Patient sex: M
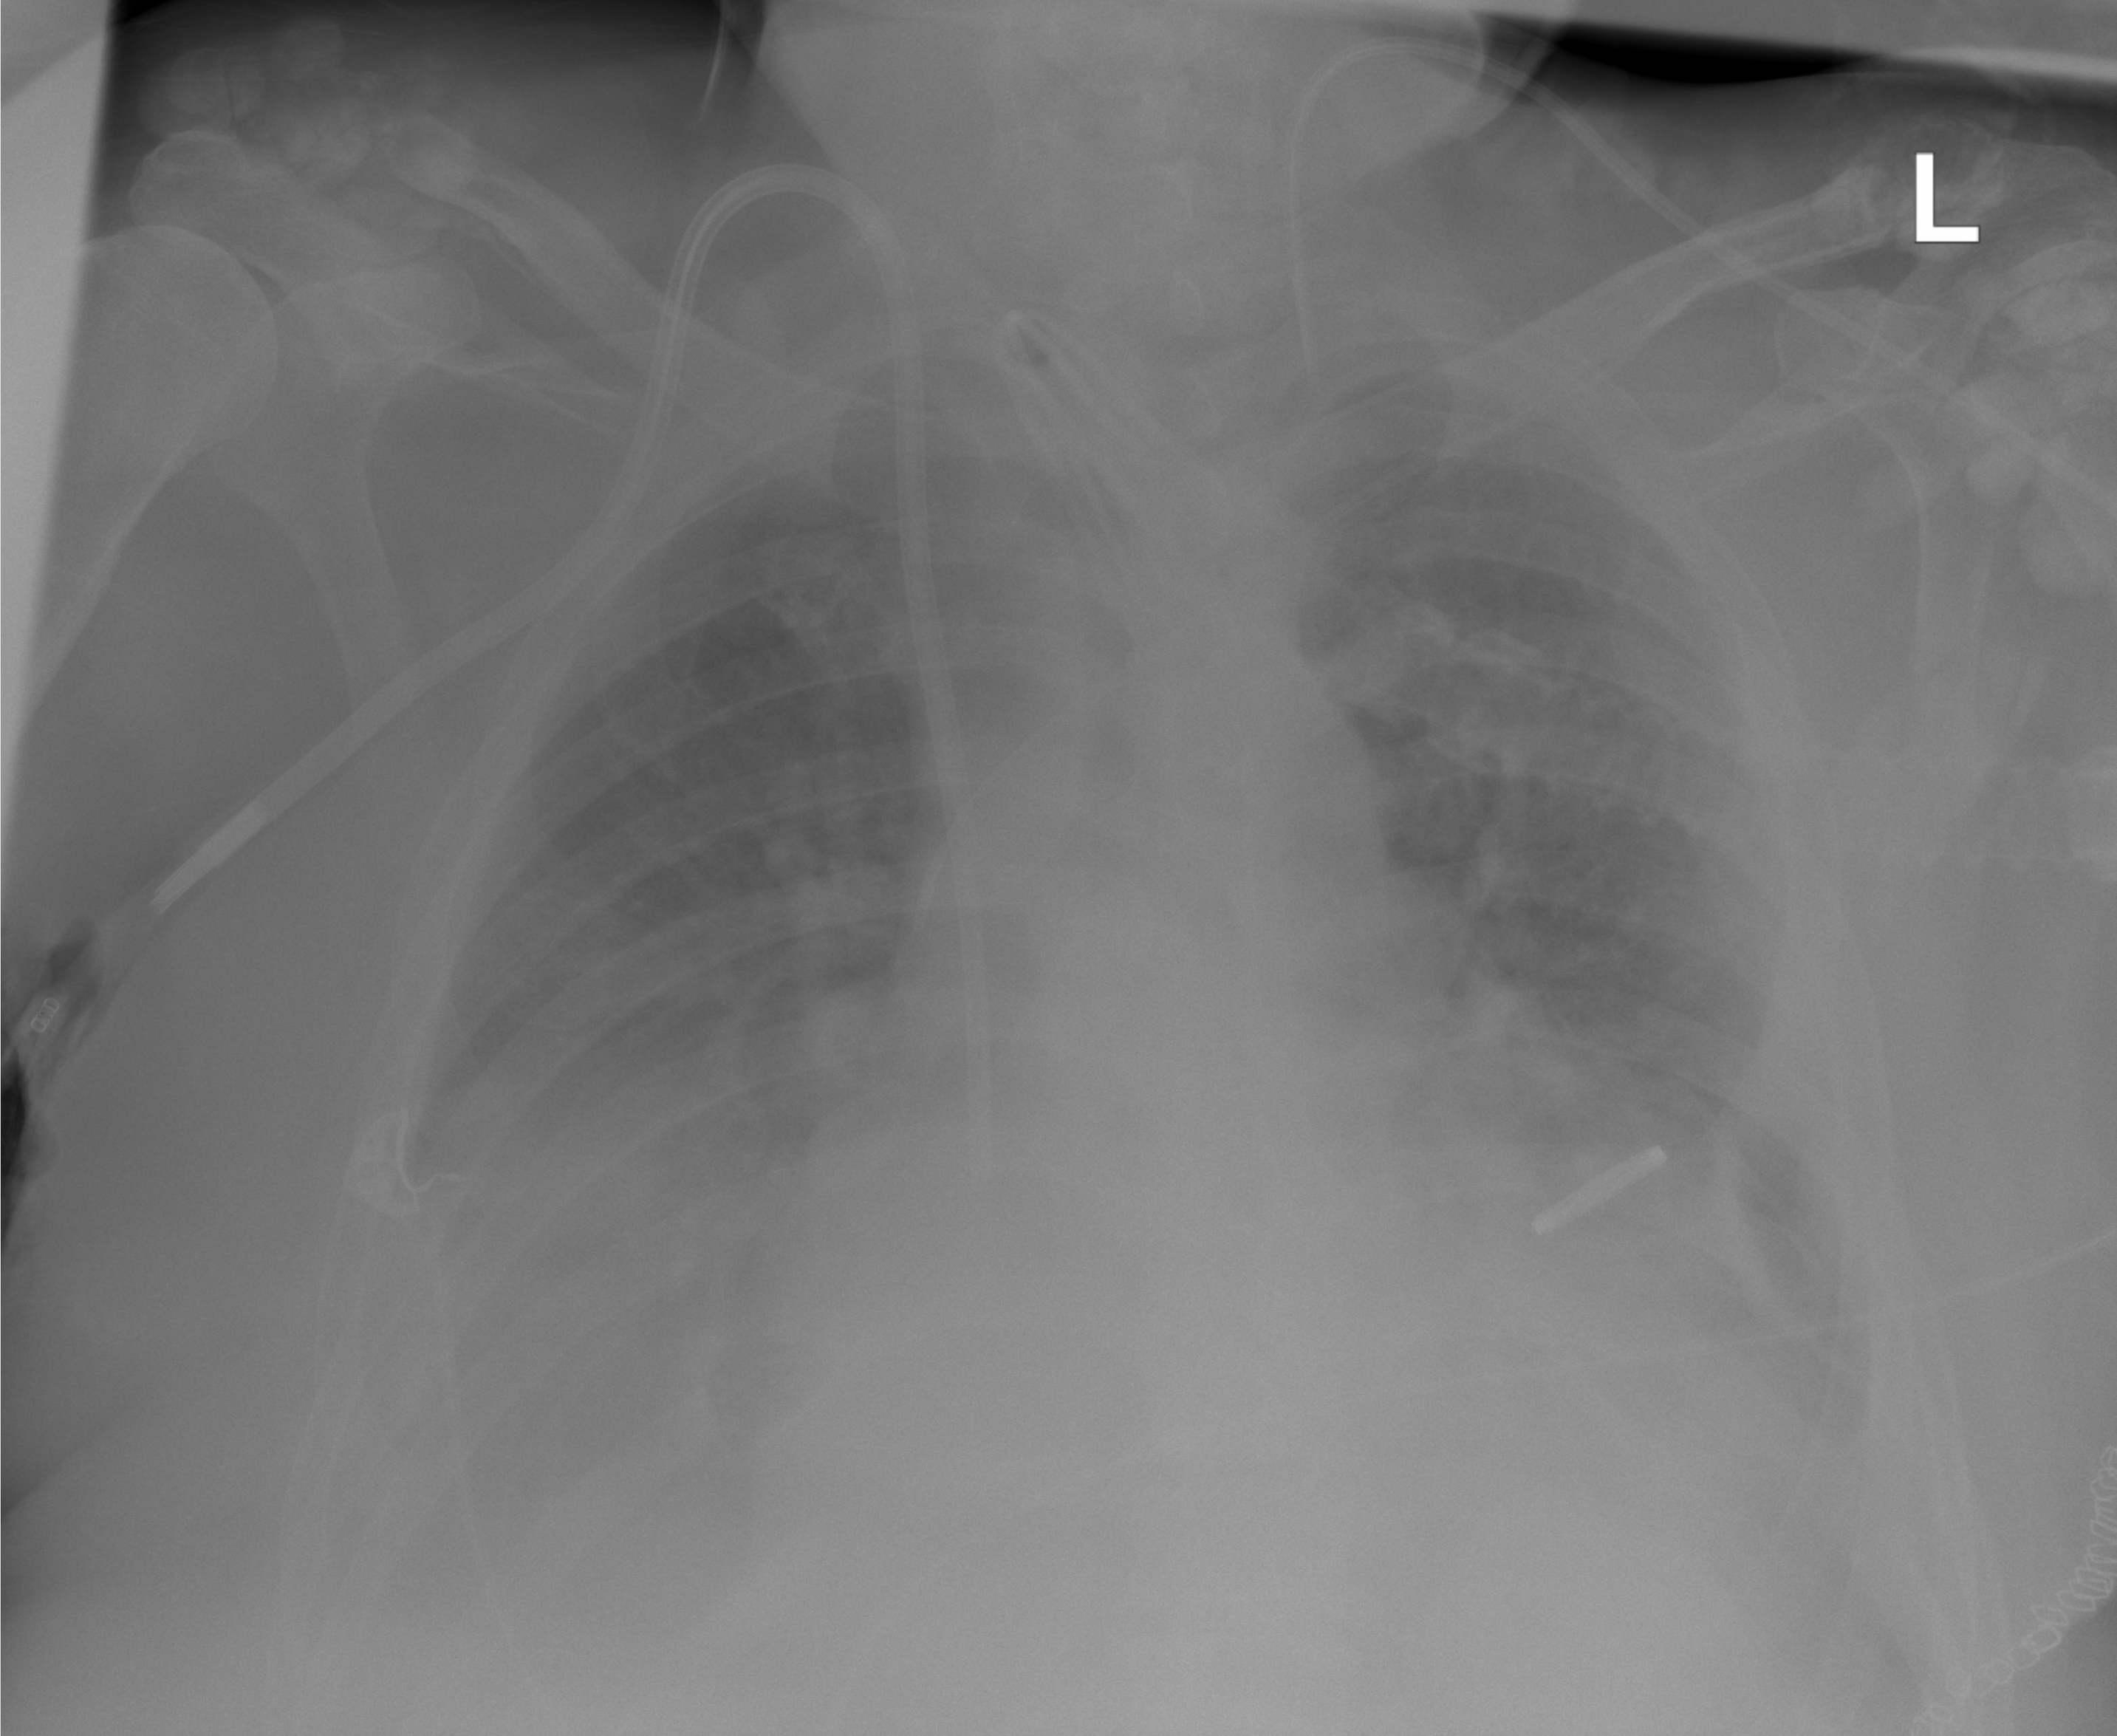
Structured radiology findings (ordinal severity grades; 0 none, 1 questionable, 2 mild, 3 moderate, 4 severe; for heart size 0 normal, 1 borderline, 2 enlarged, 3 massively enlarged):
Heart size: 2
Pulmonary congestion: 3
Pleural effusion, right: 3
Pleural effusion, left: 3
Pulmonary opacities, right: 2
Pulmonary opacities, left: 2
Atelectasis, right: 3
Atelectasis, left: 2